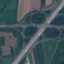
Land use / land cover: Highway